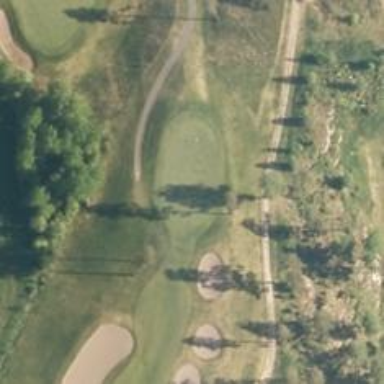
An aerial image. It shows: View of golf hole.